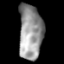
Tissue: lung
Cell type: Epithelial cells
Senescence score: 0.1912
Nuclear area (px): 1263
Mean DAPI intensity: 150.337